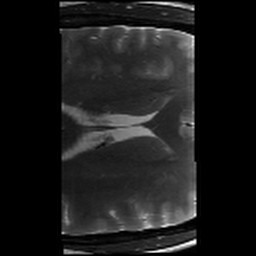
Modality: T2w
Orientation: axial
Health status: healthy
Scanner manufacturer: siemens
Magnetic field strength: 3 T
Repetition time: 8.02 s
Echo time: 0.08 s